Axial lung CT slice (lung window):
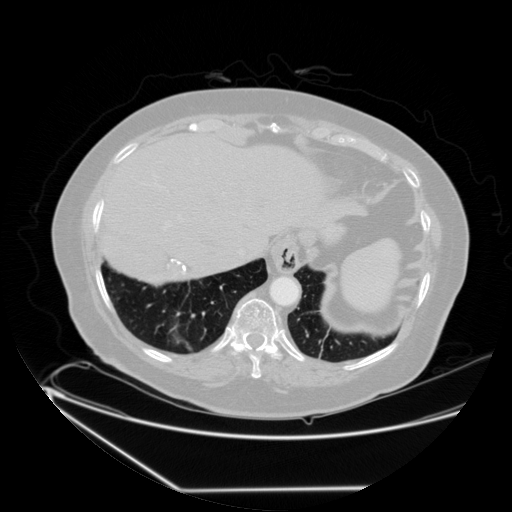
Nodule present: no